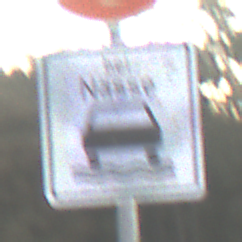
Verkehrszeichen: BeiNaesse
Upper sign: Geschwindigkeit100
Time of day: SunriseSunset
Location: Outdoor (Nature)
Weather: PartlyCloudy
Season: NotSpecified
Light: Natural